I will show an image sequence of human cooking. I have annotated the images with numbered circles. Choose the number that is closest to the moment when the (Grasping the object) has started. You are a five-time world champion in this game. Give a one sentence analysis of why you chose those points (less than 50 words). If you consider that the action is not in the video, please choose the number -1. Provide your answer at the end in a json file of this format: {"points": []}
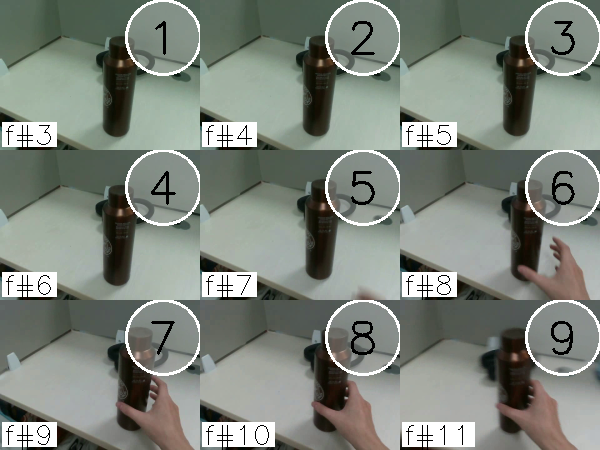
Frame 8 shows the clearest moment of hand-object contact.
{"points": [8]}